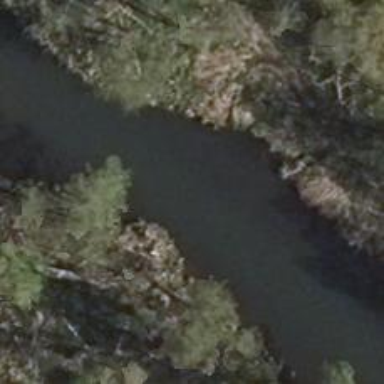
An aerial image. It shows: Beautiful river scene.